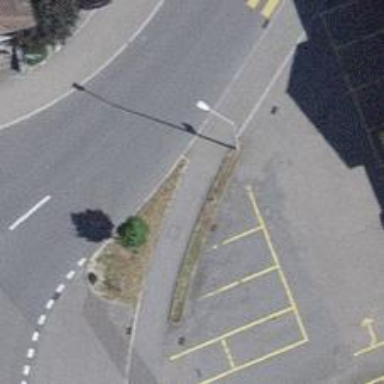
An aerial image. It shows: Sidewalk.